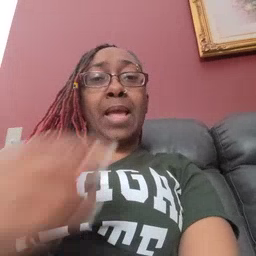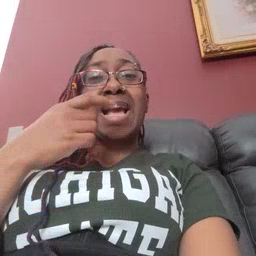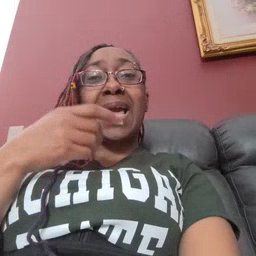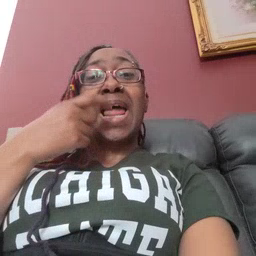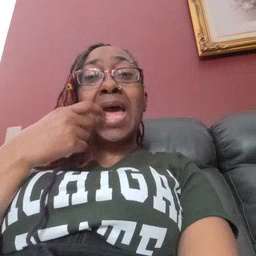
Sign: glasswindow